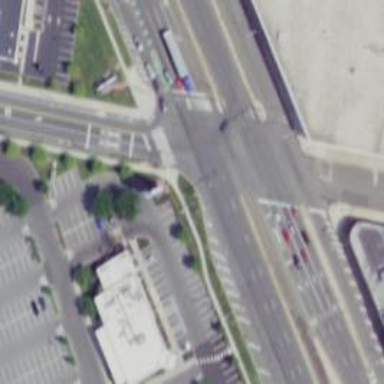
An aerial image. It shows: Marked crossing on the road.